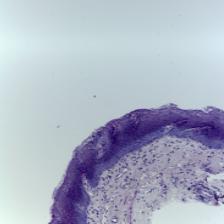
Diagnosis: Normal